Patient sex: M
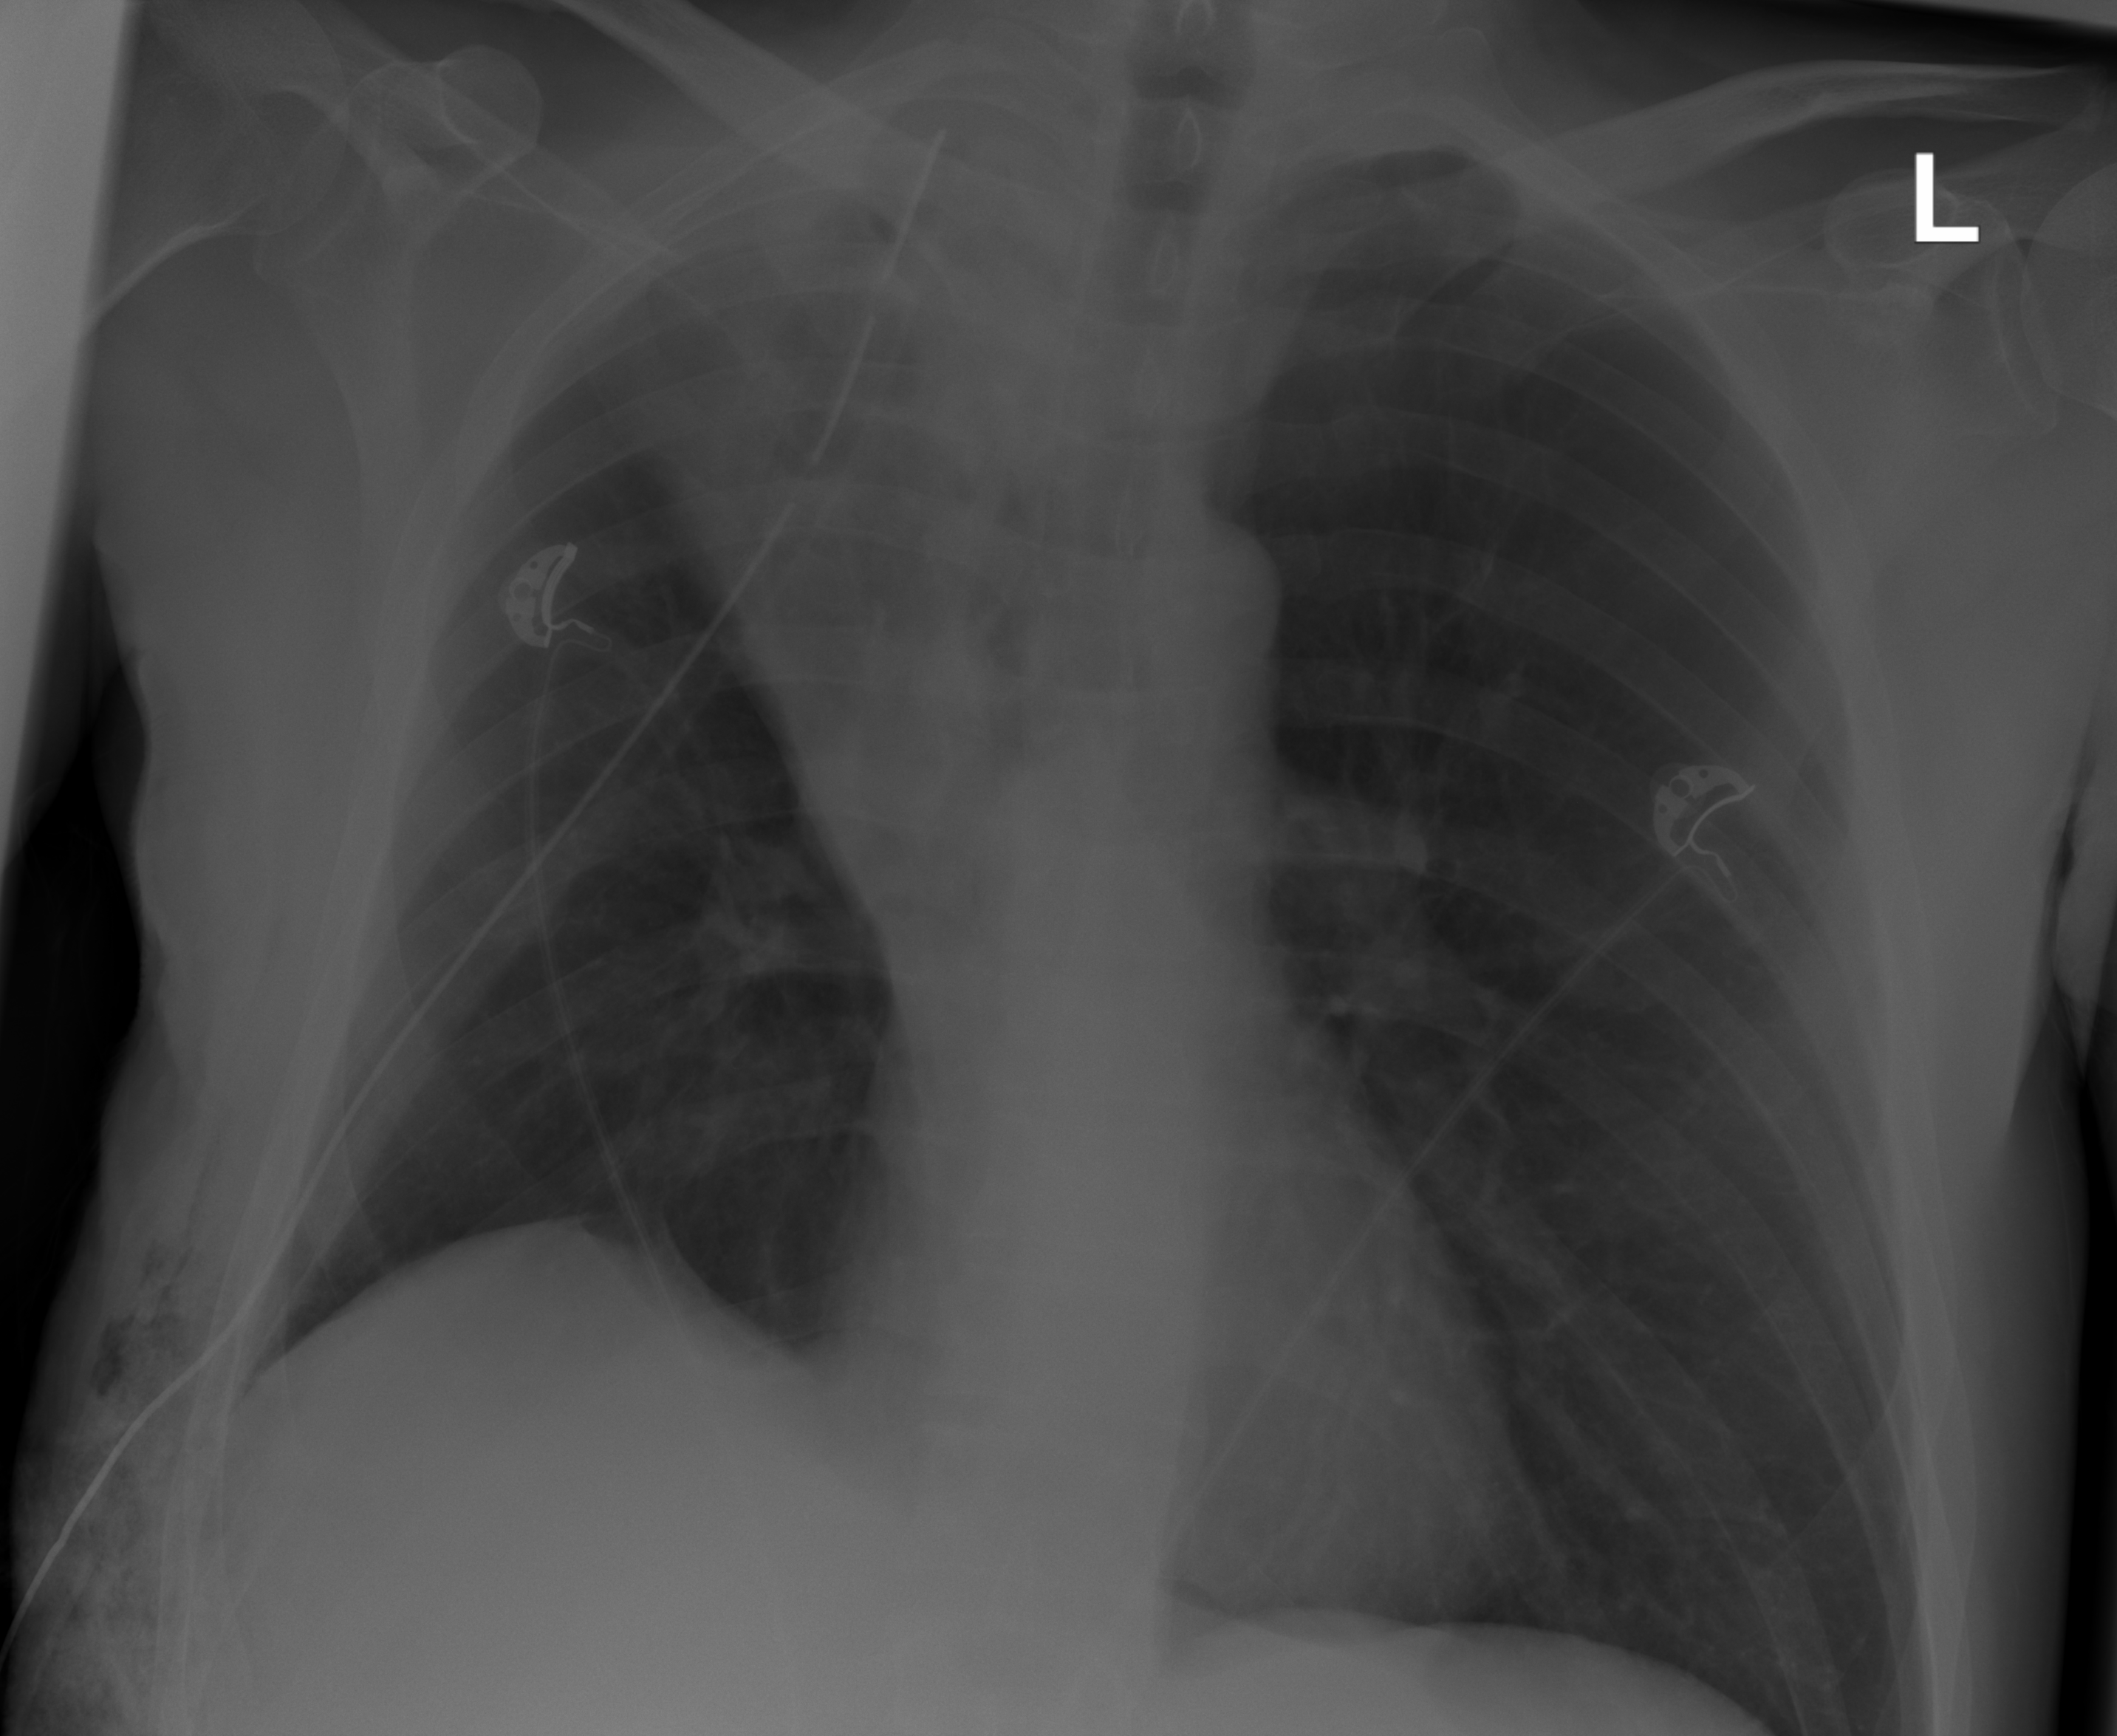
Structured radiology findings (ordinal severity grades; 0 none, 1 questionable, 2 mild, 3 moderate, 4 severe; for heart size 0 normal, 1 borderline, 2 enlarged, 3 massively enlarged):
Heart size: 0
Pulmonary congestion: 0
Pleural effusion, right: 0
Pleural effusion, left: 0
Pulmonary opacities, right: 0
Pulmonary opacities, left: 0
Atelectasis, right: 3
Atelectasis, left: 2